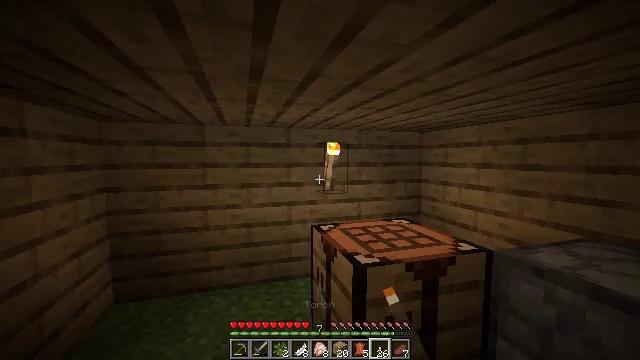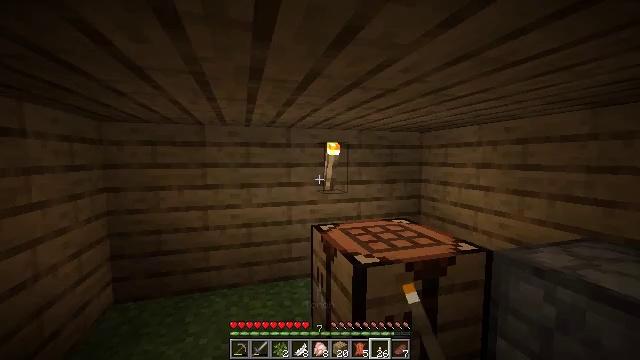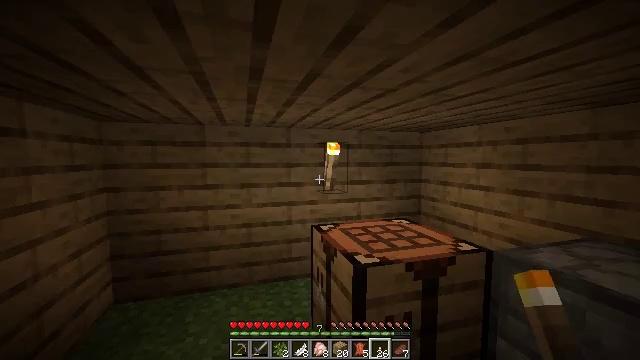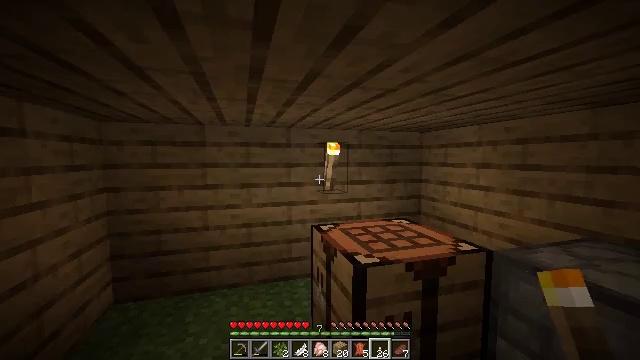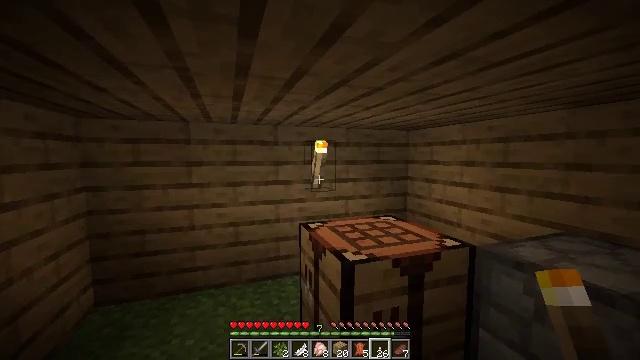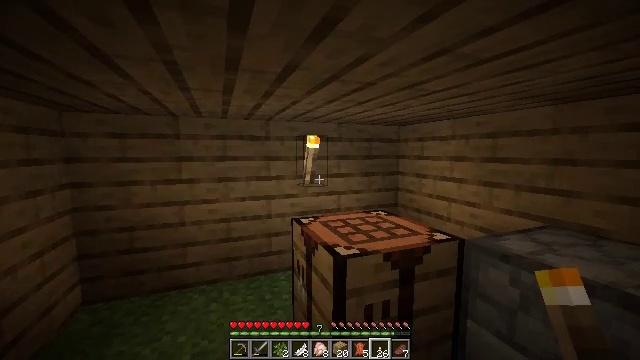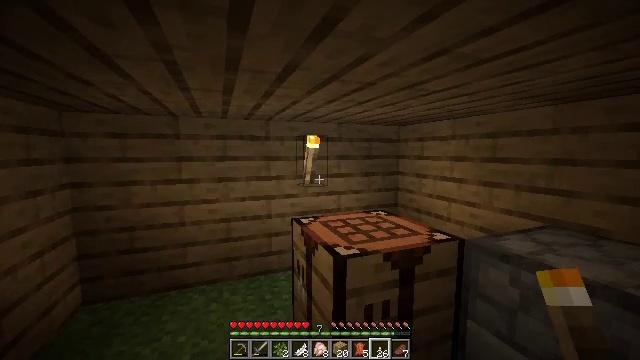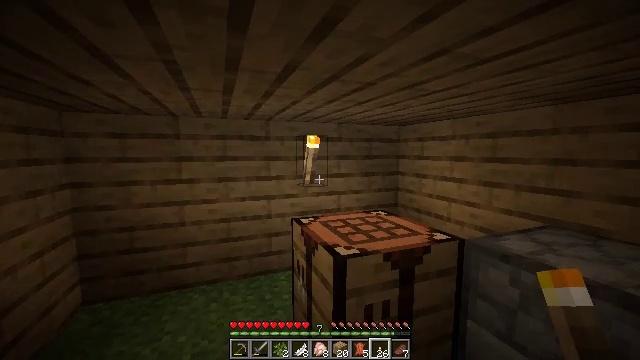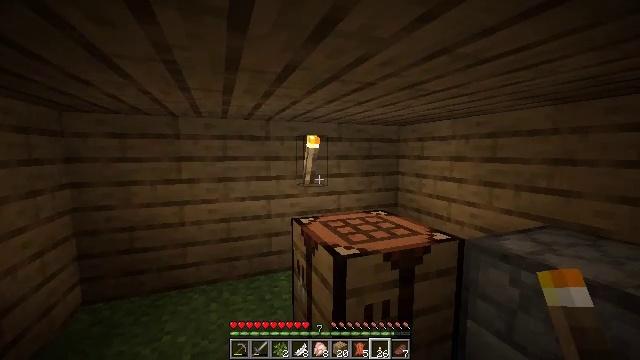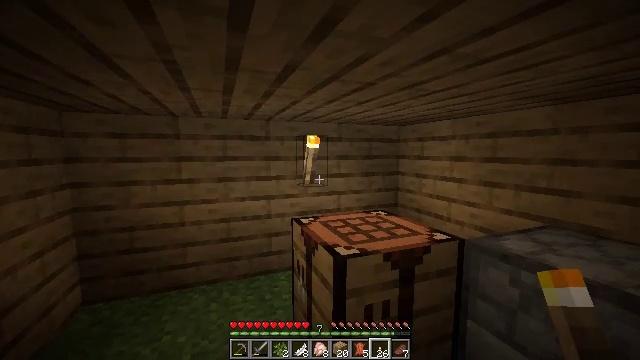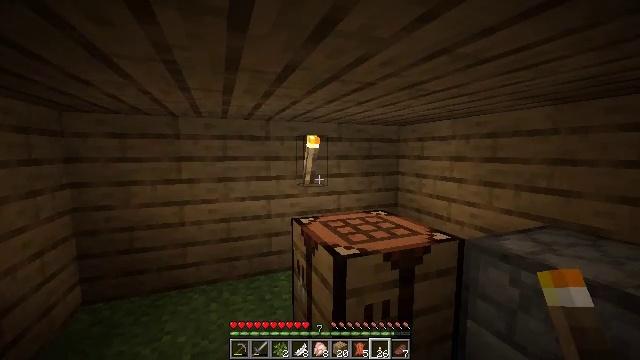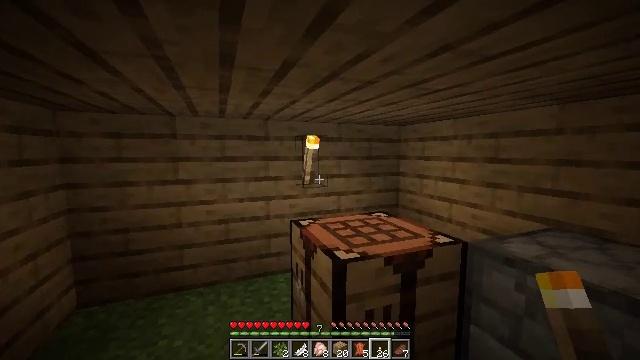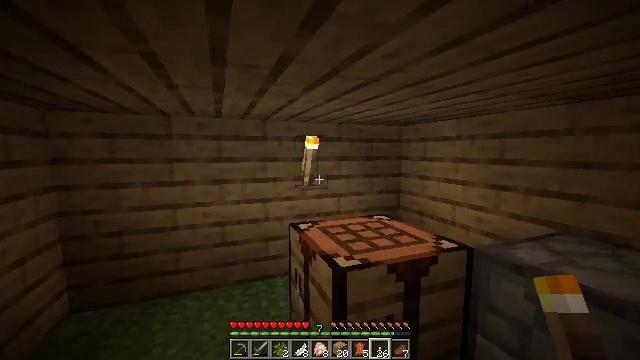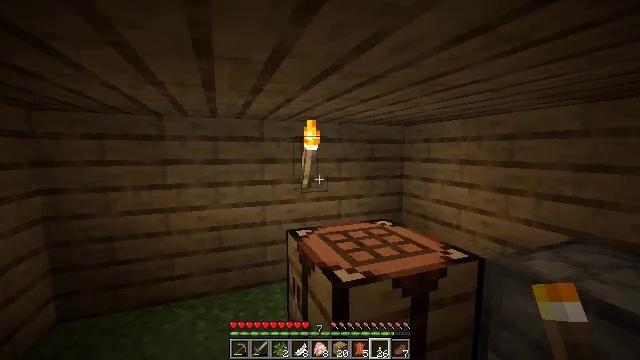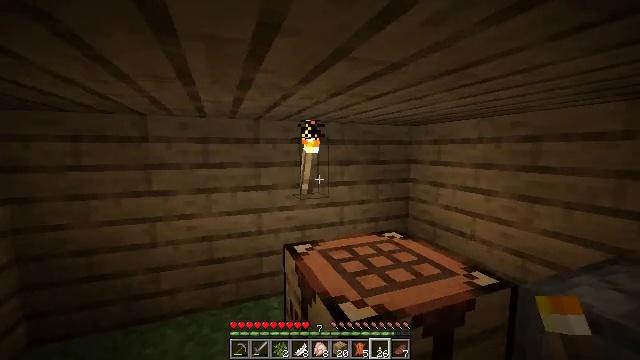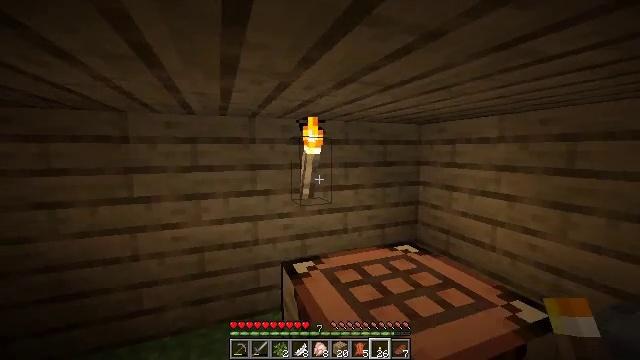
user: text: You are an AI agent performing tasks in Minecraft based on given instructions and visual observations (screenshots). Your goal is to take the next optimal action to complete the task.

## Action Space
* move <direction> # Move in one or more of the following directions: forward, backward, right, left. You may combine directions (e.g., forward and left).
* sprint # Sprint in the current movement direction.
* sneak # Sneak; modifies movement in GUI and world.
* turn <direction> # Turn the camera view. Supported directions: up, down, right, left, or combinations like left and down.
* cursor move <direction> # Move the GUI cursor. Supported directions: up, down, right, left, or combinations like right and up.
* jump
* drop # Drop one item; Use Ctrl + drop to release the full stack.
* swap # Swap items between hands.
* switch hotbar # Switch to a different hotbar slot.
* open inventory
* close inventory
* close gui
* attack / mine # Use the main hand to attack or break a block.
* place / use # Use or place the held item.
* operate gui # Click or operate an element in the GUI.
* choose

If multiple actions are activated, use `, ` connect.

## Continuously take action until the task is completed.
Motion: motion action
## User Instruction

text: Use the furnace to make a cooked porkchop.
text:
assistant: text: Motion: no_op
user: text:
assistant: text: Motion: no_op
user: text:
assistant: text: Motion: no_op
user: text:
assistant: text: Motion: turn right
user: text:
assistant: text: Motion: turn right and down
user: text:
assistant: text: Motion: no_op
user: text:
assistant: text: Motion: no_op
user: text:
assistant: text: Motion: no_op
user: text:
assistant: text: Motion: no_op
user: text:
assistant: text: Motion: no_op
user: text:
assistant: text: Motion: move forward
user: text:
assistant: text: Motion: move forward
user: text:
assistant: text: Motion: move forward
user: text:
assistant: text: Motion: move forward
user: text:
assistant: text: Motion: move forward
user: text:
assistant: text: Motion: no_op
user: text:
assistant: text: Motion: no_op
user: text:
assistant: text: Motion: no_op
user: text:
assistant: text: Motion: no_op
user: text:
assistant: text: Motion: no_op
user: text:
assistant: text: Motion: no_op
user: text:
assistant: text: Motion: no_op
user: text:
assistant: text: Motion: no_op
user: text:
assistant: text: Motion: no_op
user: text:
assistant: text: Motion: no_op
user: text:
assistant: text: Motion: no_op
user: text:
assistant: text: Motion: no_op
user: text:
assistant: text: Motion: no_op
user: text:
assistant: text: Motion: no_op
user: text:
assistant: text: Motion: no_op